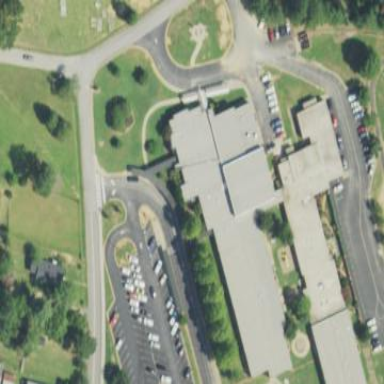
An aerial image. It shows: School building.